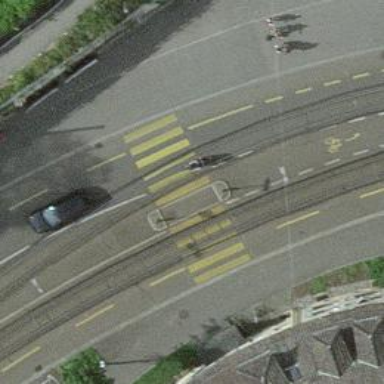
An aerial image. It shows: Kerb barrier.